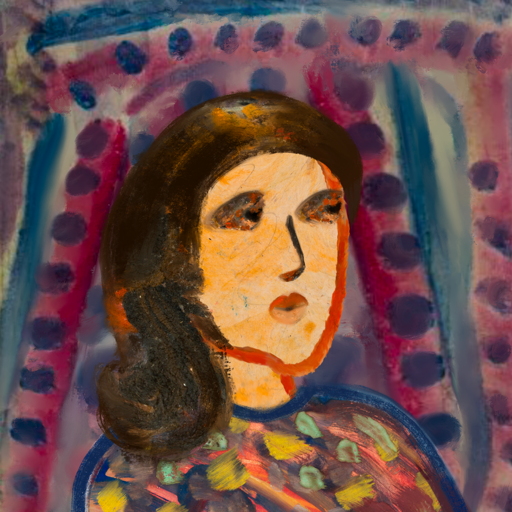
Background: HillGirl, Head And Neck Side: Experience, Face Side: Gypsy_Queen, Bust: Mother_And_Son_Mother, Hair Side: Gypsy_Queen, Head Accessory: Blank, Second Necklace: Blank, Necklace: Blank, Baby: Blank